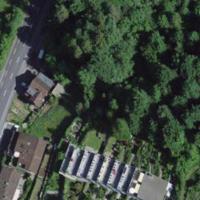
EUNIS habitat code: 41
Species observed at this site:
Filipendula ulmaria